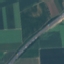
Land use / land cover class: Highway